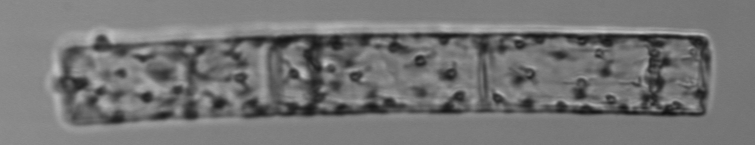
Label: Guinardia_flaccida